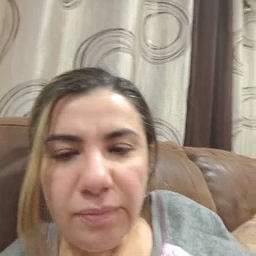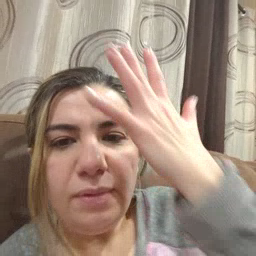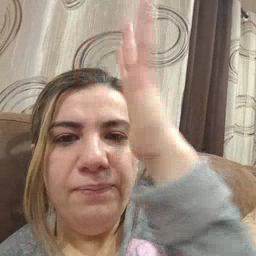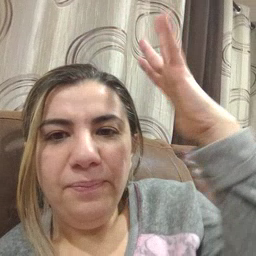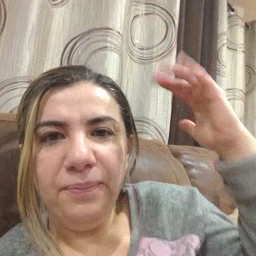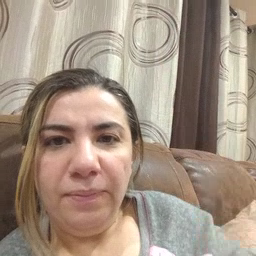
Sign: tree